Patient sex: M
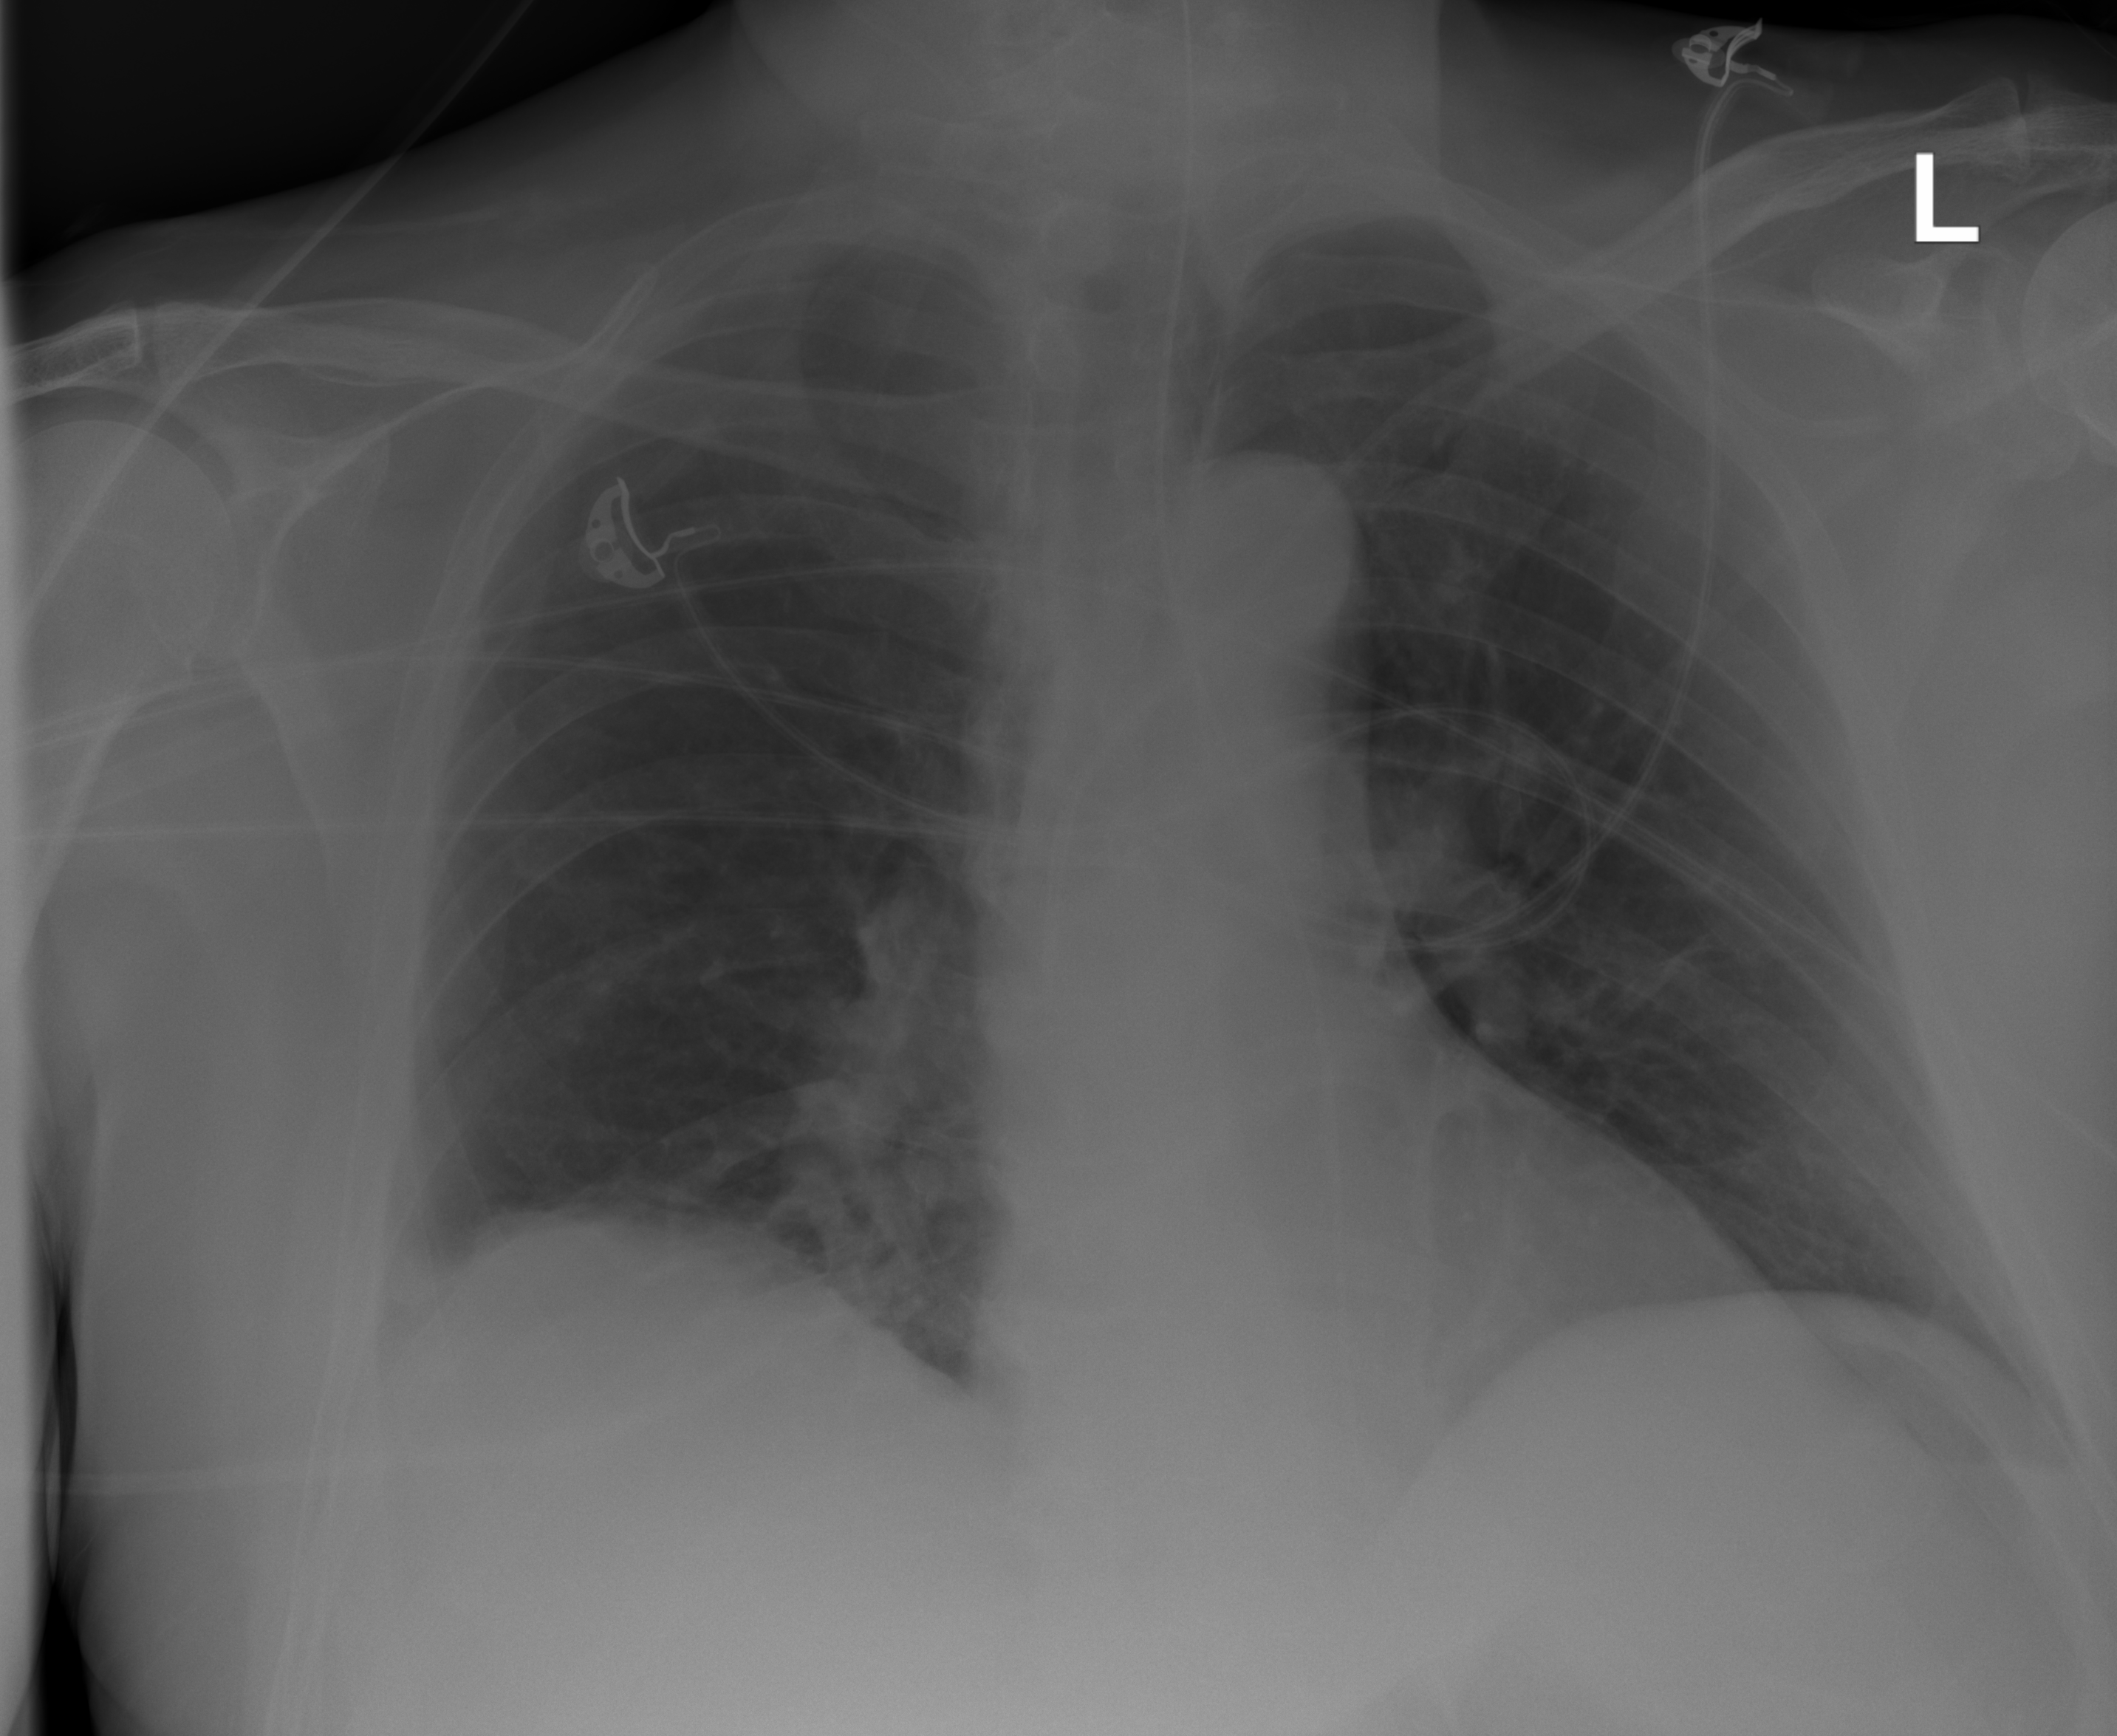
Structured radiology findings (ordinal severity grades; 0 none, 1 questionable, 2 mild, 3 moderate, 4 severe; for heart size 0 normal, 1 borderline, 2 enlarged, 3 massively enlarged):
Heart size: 2
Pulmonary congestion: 0
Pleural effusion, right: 0
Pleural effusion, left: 0
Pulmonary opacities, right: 0
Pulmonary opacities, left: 0
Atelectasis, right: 2
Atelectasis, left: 0